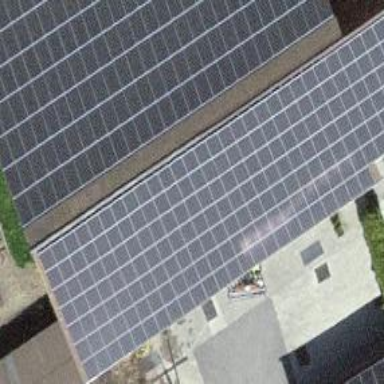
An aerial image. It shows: Solar power generator with photovoltaic panels.